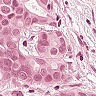
Metastatic tissue present: yes